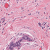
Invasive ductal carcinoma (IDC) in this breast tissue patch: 1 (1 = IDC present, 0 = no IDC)